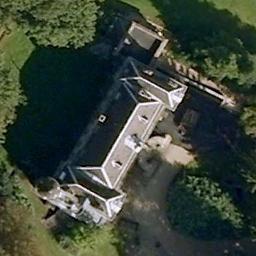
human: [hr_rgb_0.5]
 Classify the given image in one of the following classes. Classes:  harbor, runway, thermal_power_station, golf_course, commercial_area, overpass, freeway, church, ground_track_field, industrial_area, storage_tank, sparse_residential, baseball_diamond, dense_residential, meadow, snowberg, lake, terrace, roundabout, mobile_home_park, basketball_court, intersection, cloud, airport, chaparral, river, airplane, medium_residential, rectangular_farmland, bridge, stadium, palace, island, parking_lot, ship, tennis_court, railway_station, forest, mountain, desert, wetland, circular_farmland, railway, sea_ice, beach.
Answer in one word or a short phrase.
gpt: church